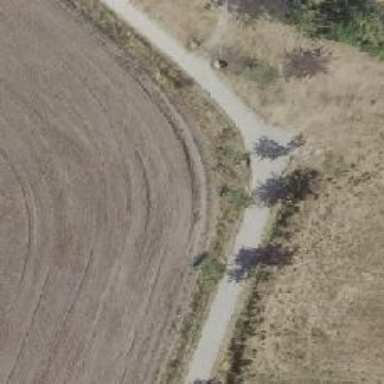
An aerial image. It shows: Dirt bridleway with grade 5 tracktype.